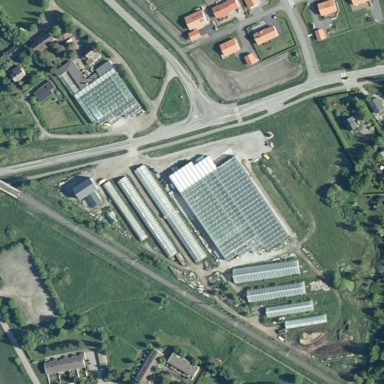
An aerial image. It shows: Greenhouse.